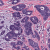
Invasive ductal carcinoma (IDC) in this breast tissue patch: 1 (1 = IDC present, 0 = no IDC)